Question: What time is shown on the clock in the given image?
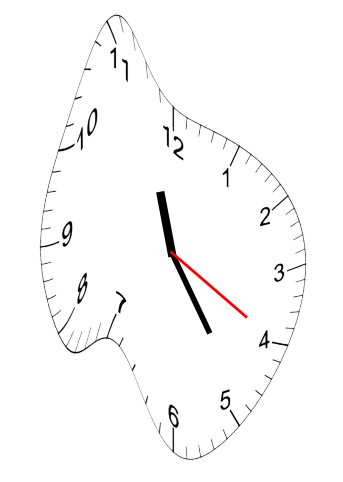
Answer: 11:24:20